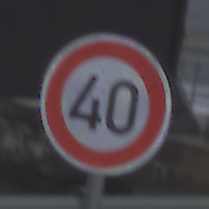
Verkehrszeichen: Geschwindigkeit40
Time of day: MorningAfternoon
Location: Outdoor (Suburban)
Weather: Overcast
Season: NotSpecified
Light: Natural